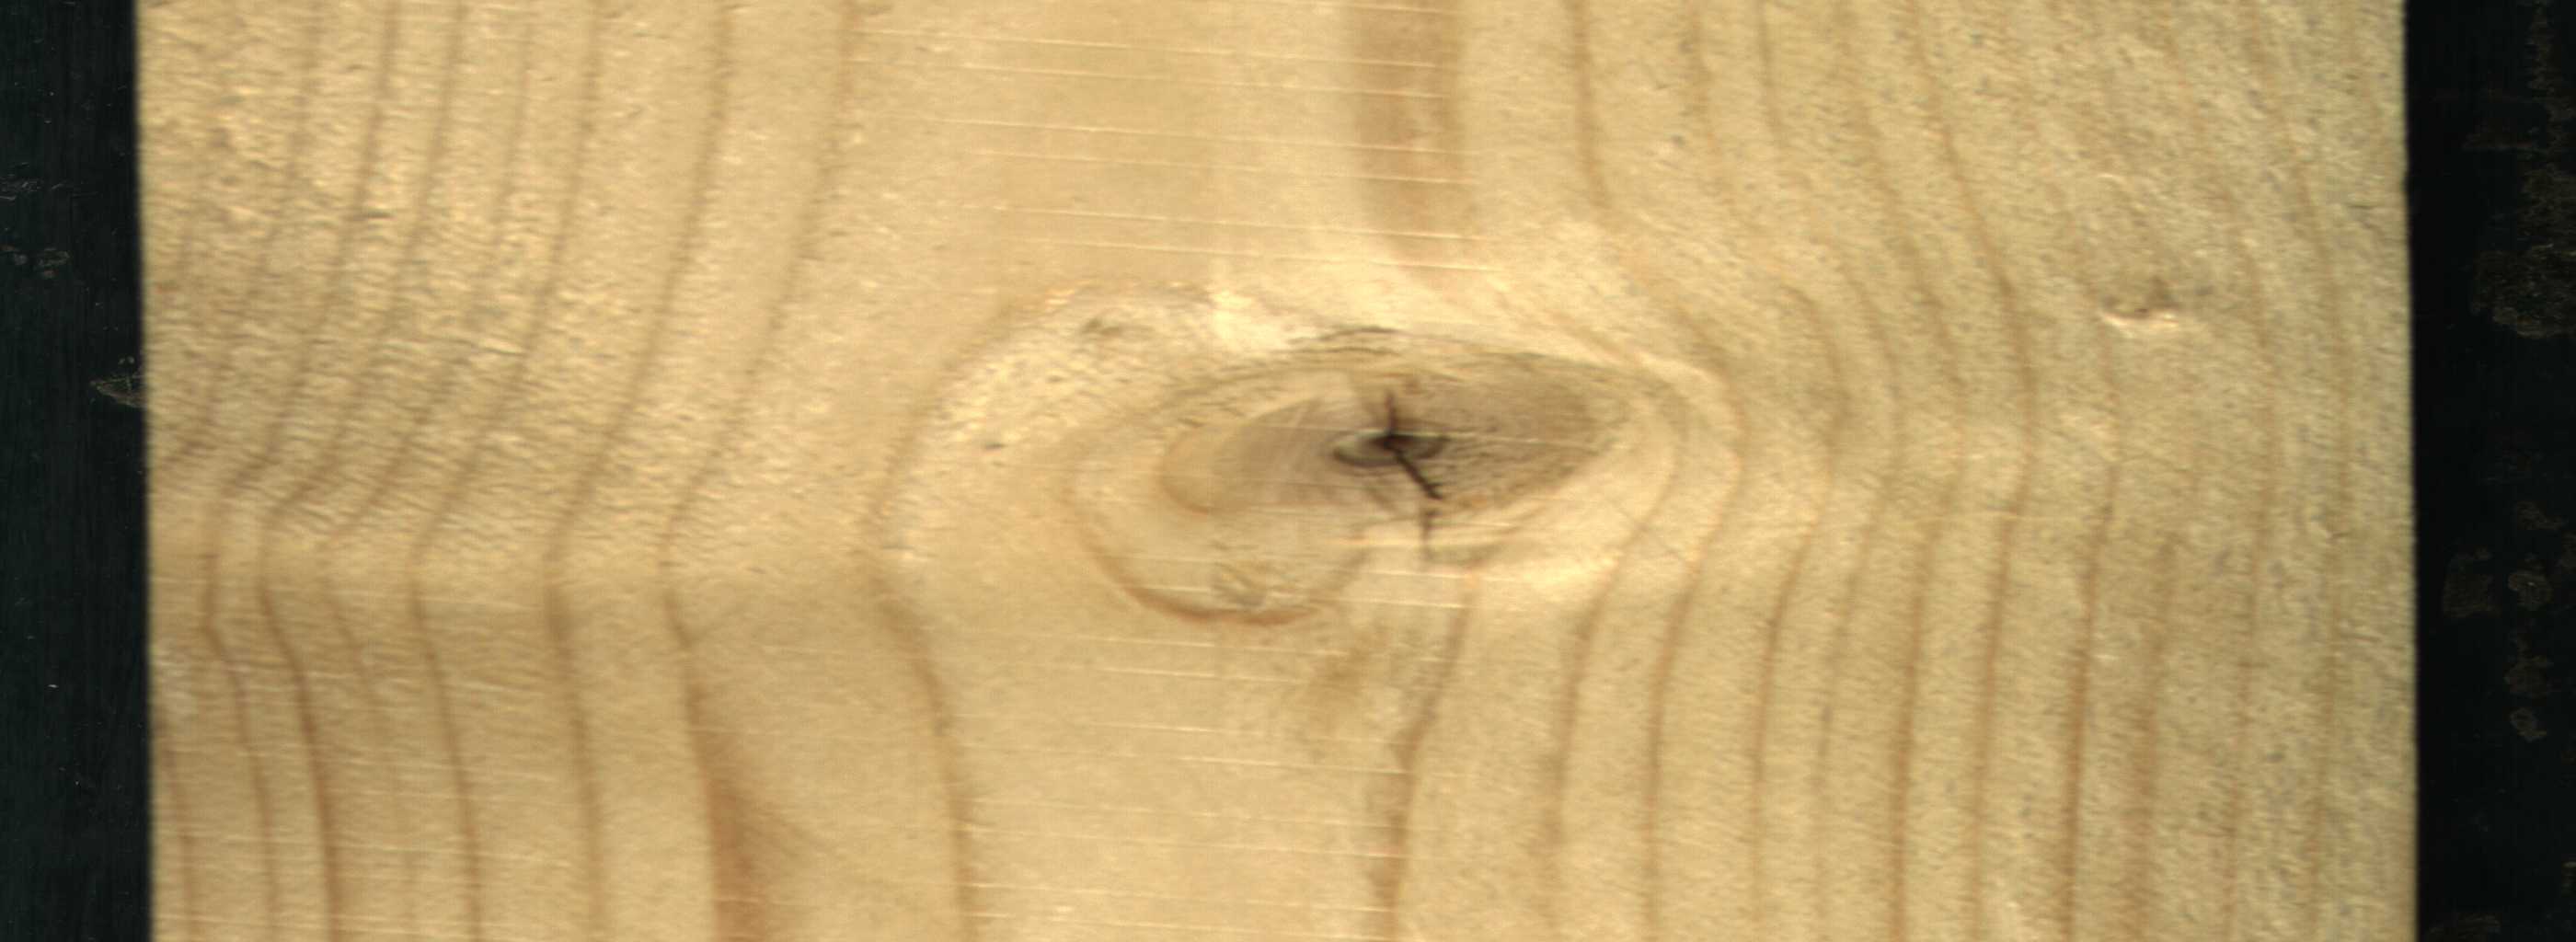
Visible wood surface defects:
knot_with_crack